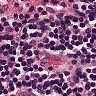
Metastatic tissue present: no